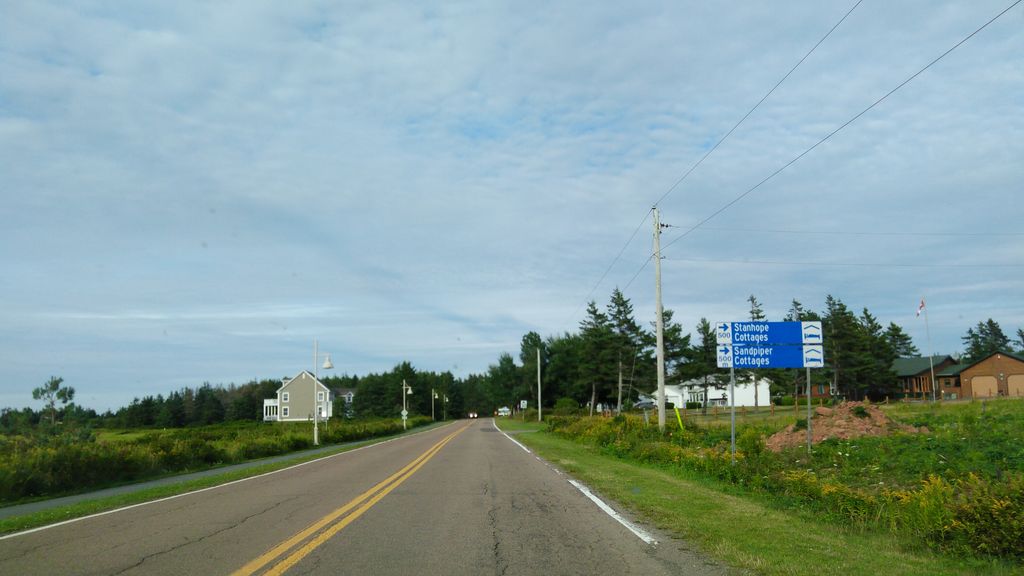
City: charlottetown